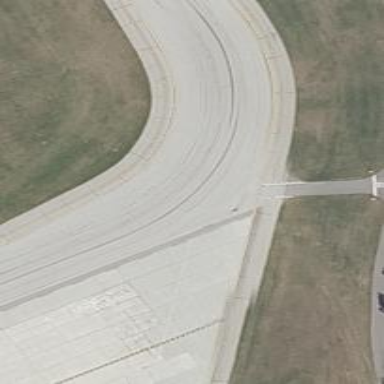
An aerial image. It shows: Asphalt taxiway in the airport.